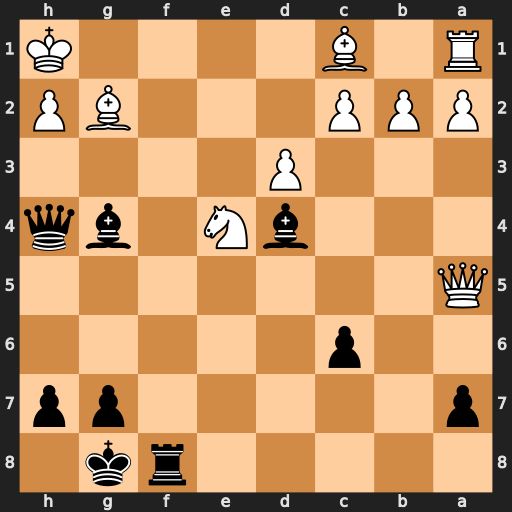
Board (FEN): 5rk1/p5pp/2p5/Q7/3bN1bq/3P4/PPP3BP/R1B4K
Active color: b
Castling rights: -
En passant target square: -
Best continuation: Be5 Nf6+ gxf6 Qxe5 fxe5